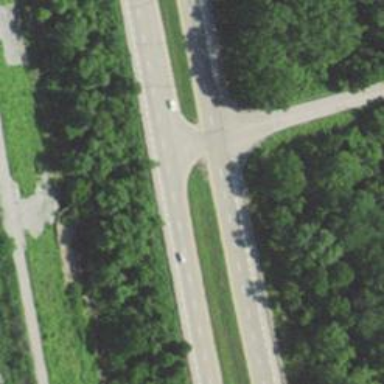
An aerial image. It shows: This image shows trunk highway that functions as expressway.